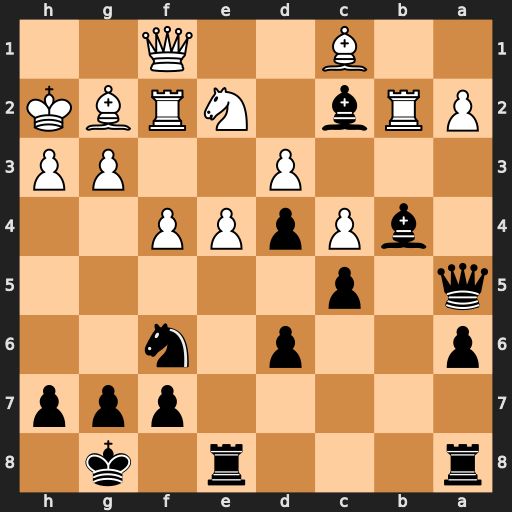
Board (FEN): r3r1k1/5ppp/p2p1n2/q1p5/1bPpPP2/3P2PP/PRb1NRBK/2B2Q2
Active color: b
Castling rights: -
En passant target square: -
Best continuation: Bxd3 e5 Ne4 Bxe4 Bxe4